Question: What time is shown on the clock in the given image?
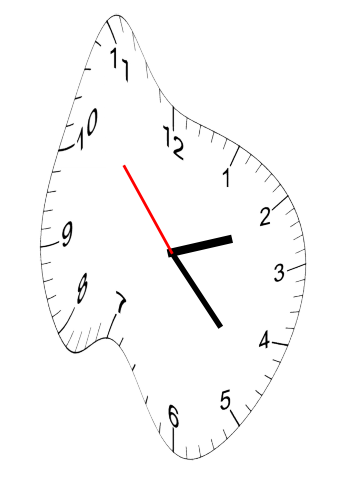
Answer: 02:22:53